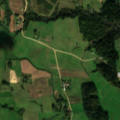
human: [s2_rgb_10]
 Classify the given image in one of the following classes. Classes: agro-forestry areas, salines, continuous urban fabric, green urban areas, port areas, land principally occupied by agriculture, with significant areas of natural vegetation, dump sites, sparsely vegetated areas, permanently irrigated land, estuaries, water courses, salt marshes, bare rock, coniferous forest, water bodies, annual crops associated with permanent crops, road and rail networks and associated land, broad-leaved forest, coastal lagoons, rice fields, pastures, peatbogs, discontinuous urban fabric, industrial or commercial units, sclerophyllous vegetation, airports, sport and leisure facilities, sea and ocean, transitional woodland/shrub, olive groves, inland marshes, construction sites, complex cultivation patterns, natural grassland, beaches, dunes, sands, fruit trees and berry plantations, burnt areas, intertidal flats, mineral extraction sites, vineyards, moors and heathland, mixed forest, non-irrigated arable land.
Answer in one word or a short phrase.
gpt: non-irrigated arable land, complex cultivation patterns, land principally occupied by agriculture, with significant areas of natural vegetation, mixed forest